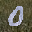
Label: 0